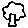
Label: tree